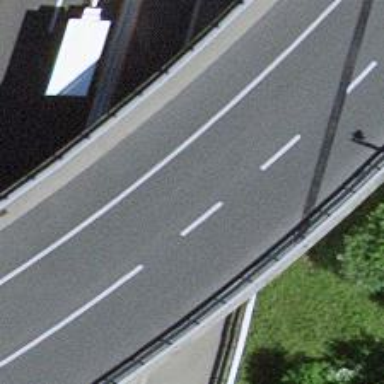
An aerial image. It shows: Trunk_link highway on bridge.